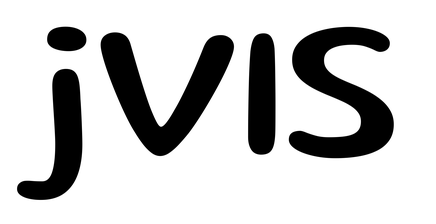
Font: Gluten_Regular